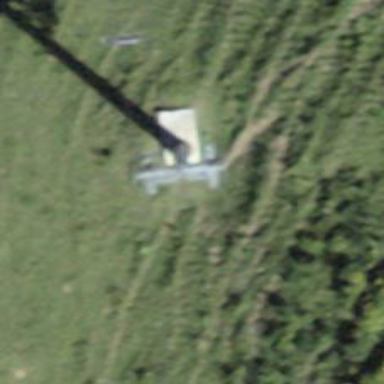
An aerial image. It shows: Pylon for aerialway.